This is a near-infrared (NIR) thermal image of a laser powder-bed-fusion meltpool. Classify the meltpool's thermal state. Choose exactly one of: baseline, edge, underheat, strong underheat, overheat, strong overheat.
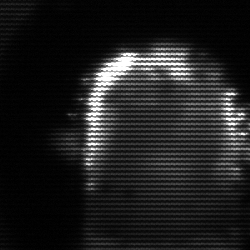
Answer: baseline